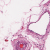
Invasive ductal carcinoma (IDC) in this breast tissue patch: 0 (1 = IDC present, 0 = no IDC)